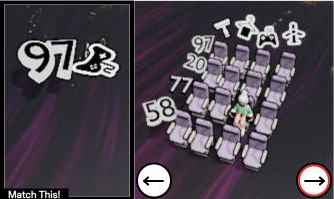
Task: seats
Answer: no